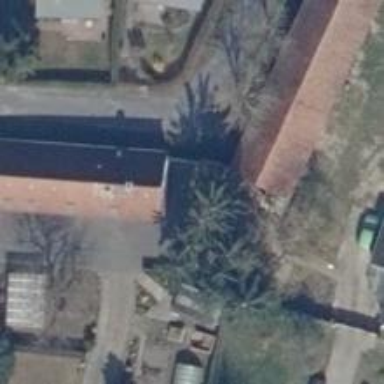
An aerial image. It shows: Farm auxiliary building.